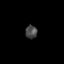
Tissue: skin
Cell type: Epithelial cells
Senescence score: 0.2739
Nuclear area (px): 153
Mean DAPI intensity: 71.556